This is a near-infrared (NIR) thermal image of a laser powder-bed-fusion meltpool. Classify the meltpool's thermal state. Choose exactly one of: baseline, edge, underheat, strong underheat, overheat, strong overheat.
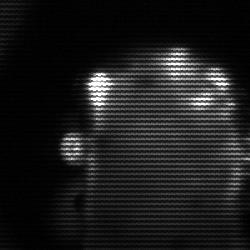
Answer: baseline